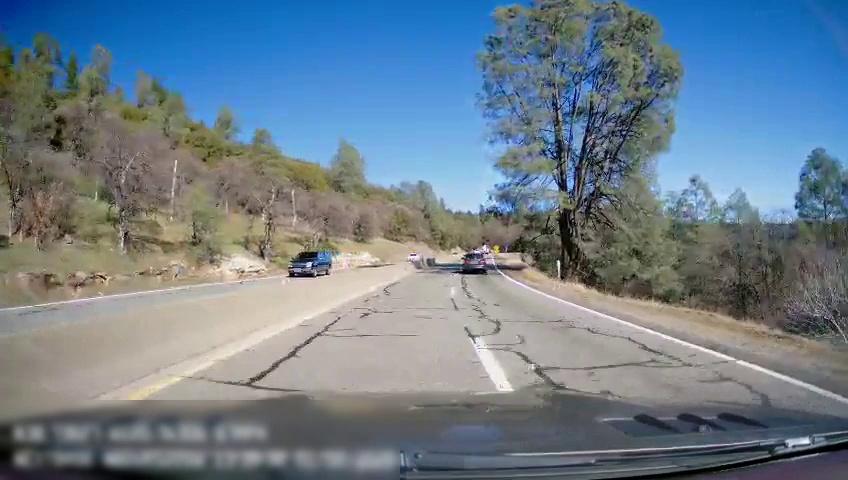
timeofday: Day
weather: Sunny
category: Drivable Space
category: Drivable Space
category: Vehicles | SUV
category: Vehicles | Car
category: Vehicles | Truck
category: Vehicles | SUV
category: Lanes | Opposite Lane
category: Lanes | Current Lane
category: Lanes | Current Lane
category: Lanes | Alternate Lane
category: Traffic | Signs